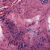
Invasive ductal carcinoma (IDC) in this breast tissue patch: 1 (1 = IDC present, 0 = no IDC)